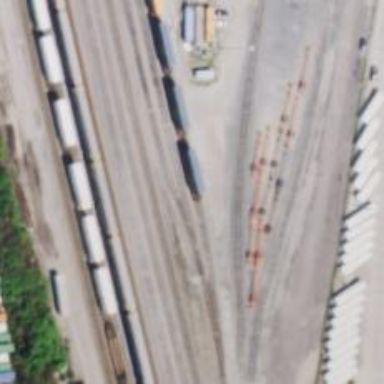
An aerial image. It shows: Railway yard used for servicing trains.